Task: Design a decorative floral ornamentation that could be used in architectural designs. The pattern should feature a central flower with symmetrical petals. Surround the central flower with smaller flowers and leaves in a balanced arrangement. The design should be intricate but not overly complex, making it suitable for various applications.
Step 232:
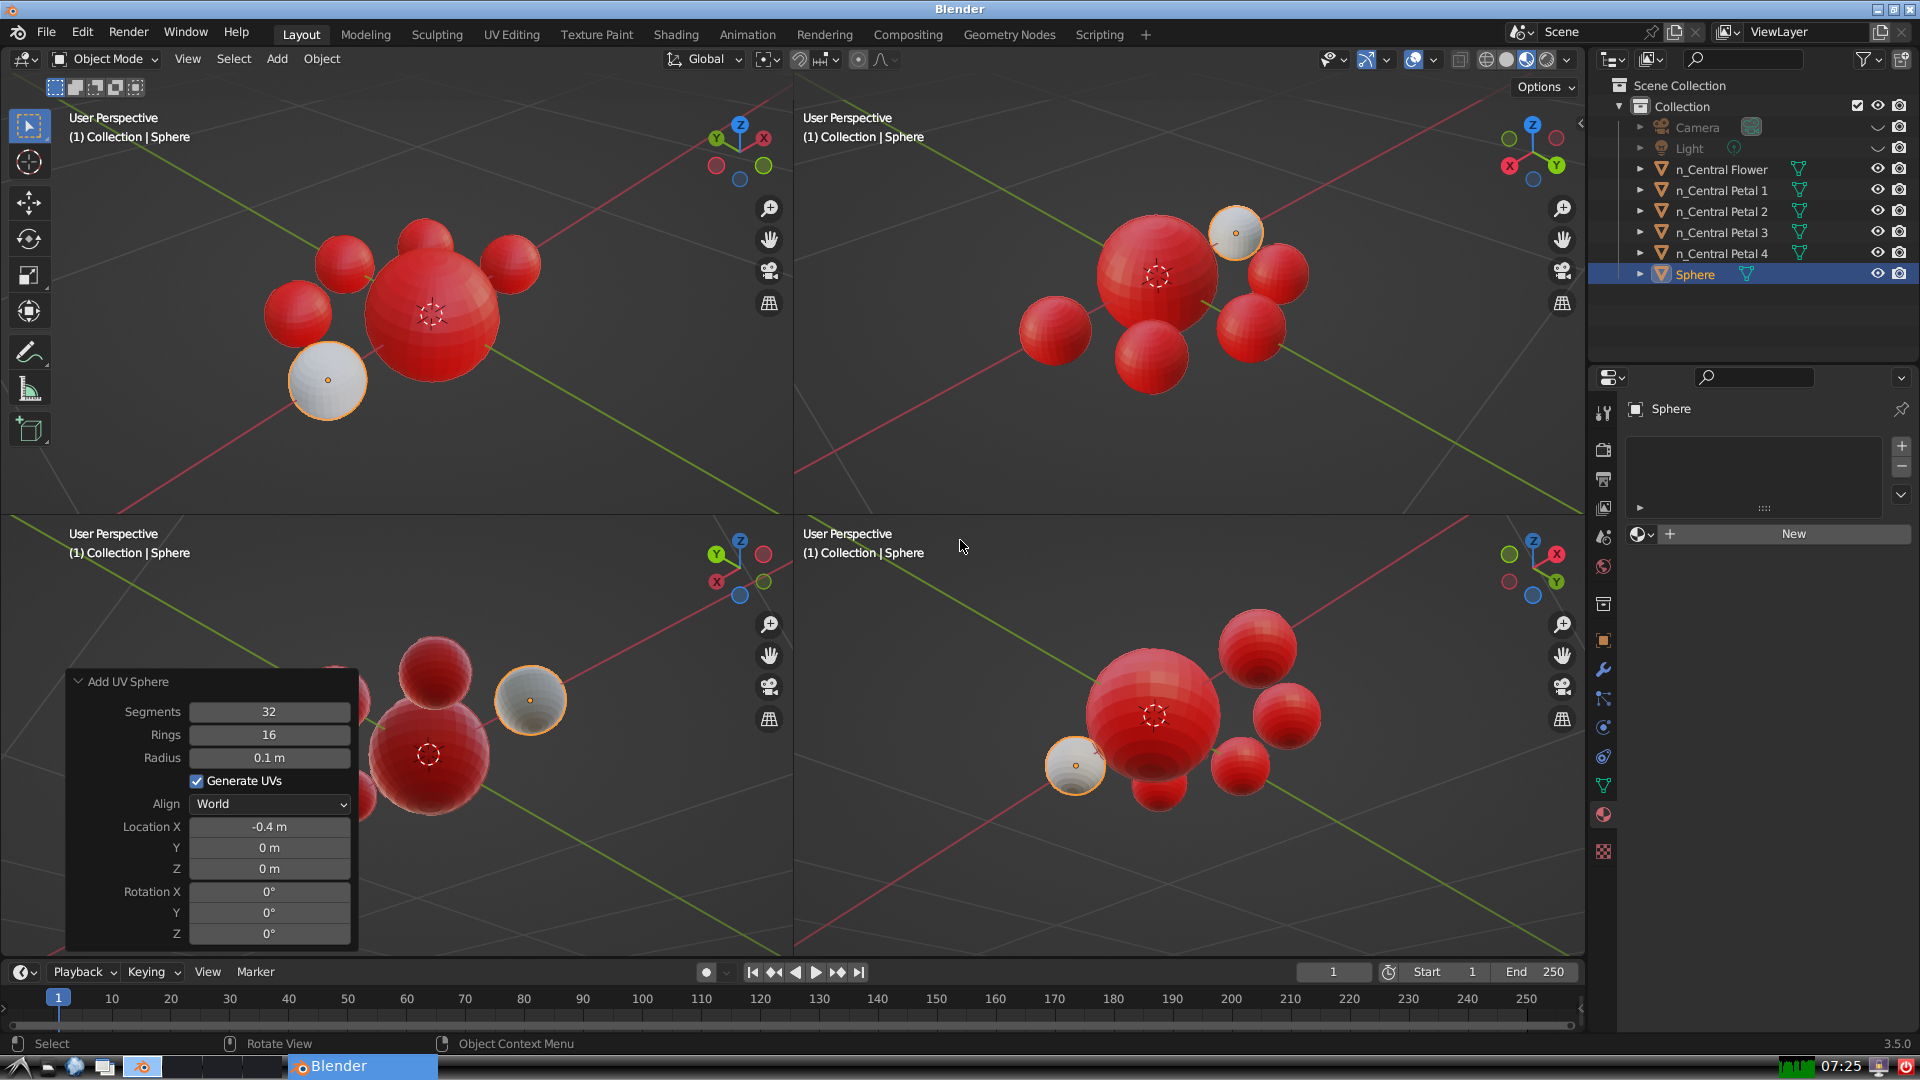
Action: {"mouse_move": [1608, 631]}